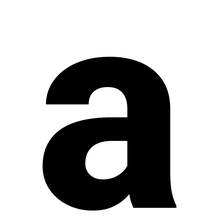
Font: Roboto_ExtraBold